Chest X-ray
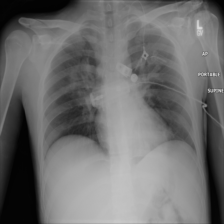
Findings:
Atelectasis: negative
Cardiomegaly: negative
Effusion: negative
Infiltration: positive
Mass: negative
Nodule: negative
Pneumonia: negative
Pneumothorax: negative
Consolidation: negative
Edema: negative
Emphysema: negative
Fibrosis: negative
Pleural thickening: negative
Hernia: negative